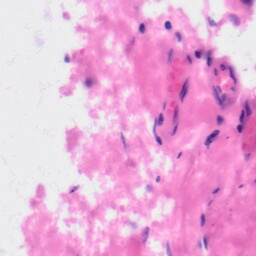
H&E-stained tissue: Kidney